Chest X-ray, PA view. Patient: 76 years old, sex M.
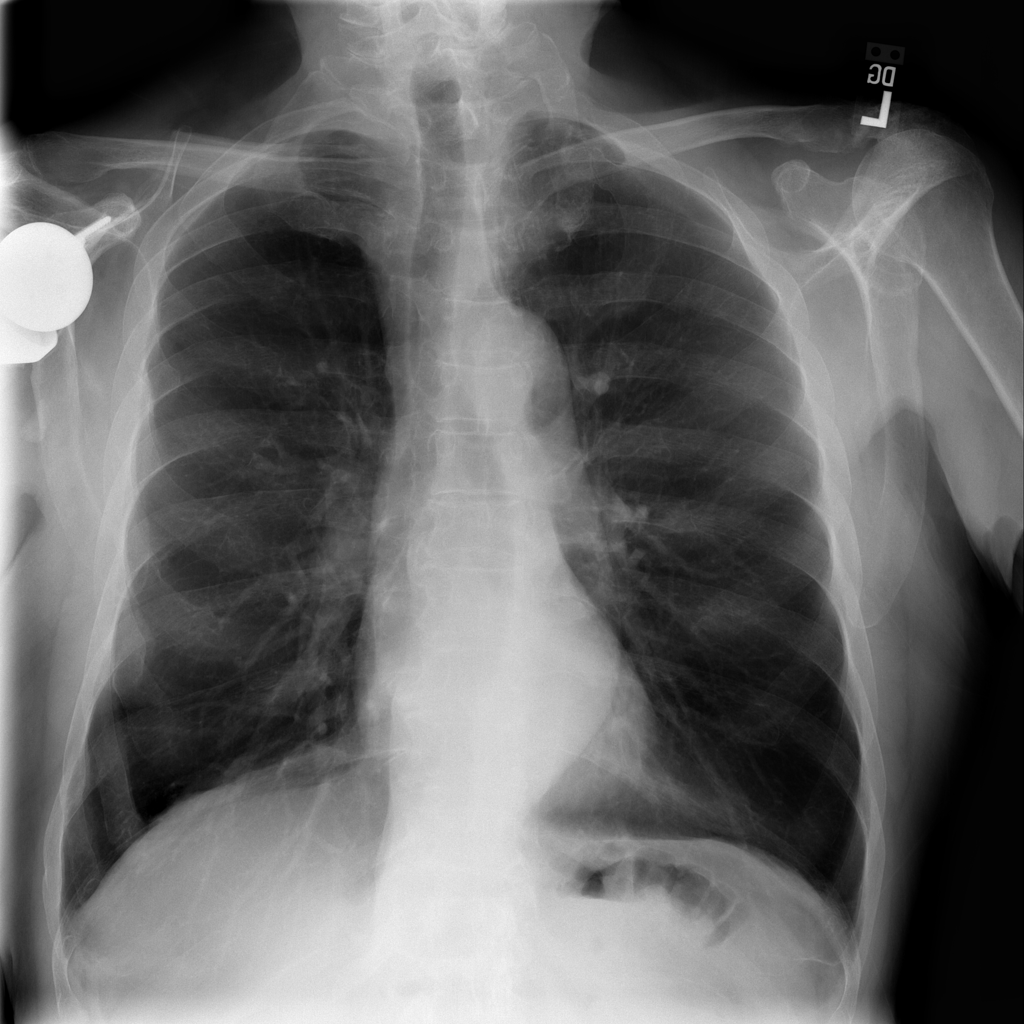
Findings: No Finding